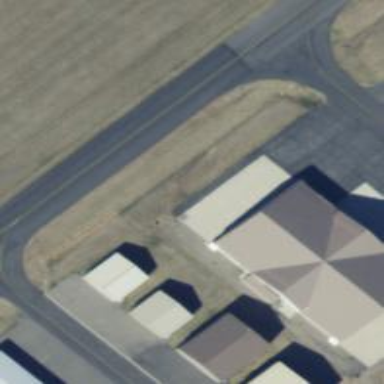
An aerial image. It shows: Hangar at the airport.